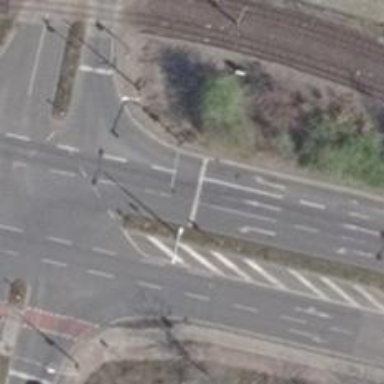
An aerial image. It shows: Road with traffic signals for signaling.